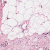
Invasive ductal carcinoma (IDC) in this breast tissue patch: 0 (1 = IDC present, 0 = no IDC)